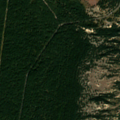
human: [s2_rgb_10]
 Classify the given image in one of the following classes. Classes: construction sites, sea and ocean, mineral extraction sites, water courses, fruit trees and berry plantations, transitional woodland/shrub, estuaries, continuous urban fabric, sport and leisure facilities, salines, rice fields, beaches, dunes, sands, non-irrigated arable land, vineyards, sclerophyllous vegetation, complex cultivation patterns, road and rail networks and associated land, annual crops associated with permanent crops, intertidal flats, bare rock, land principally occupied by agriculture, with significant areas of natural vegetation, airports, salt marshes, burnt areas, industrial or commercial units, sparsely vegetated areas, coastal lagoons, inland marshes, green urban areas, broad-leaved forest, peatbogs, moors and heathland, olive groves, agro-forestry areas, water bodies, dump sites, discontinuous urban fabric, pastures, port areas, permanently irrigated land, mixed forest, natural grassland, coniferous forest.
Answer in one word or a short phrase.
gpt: broad-leaved forest, coniferous forest, mixed forest, sparsely vegetated areas